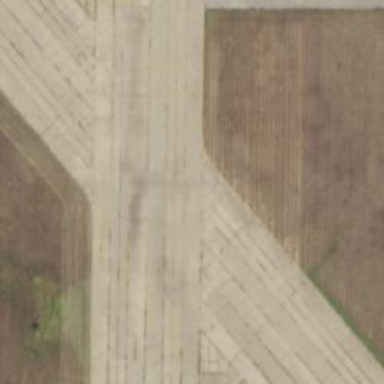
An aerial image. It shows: Abandoned airport.